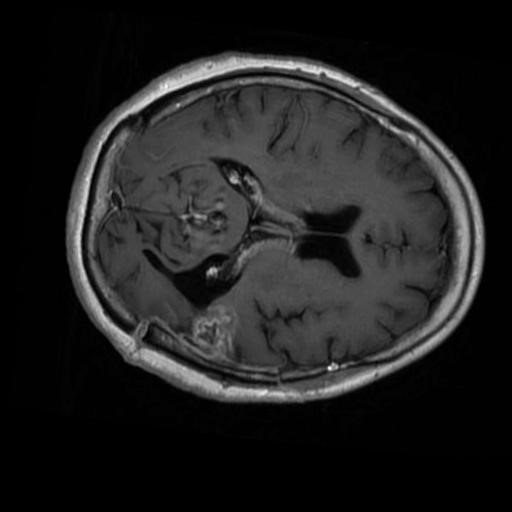
Label: brain_glioma